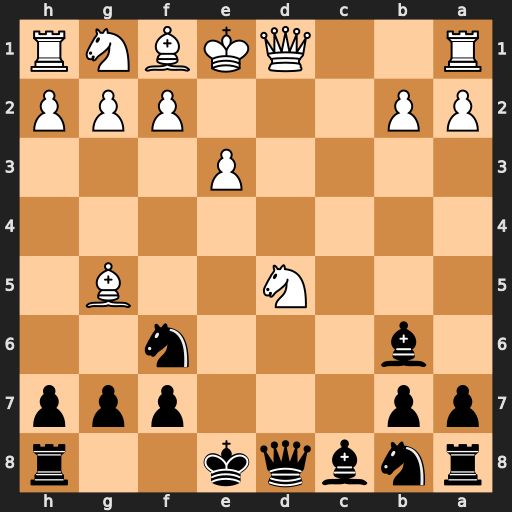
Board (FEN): rnbqk2r/pp3ppp/1b3n2/3N2B1/8/4P3/PP3PPP/R2QKBNR
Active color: b
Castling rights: KQkq
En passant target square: -
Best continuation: Qxd5 Bxf6 Qxd1+ Rxd1 gxf6